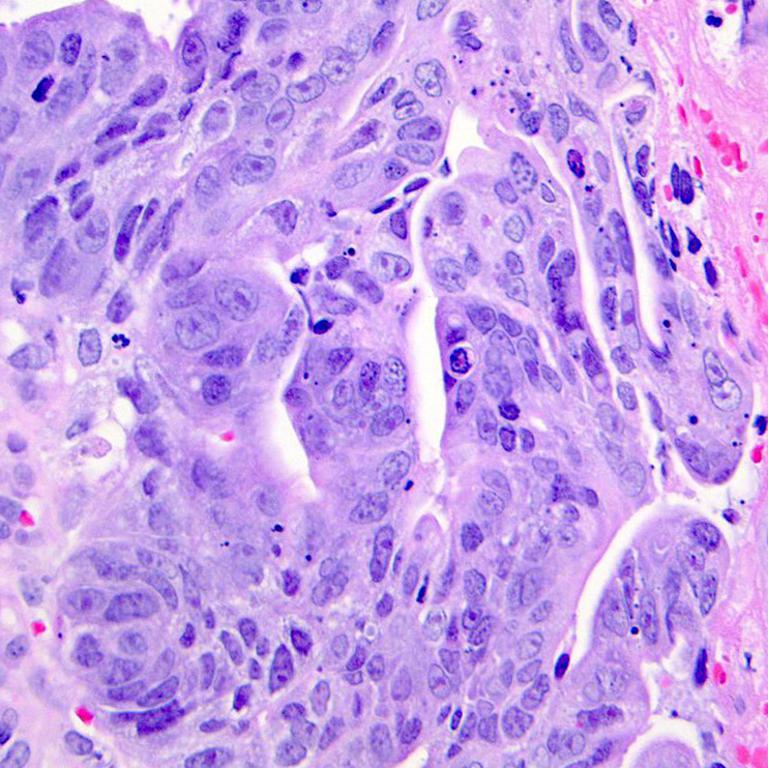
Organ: colon
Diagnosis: adenocarcinomas